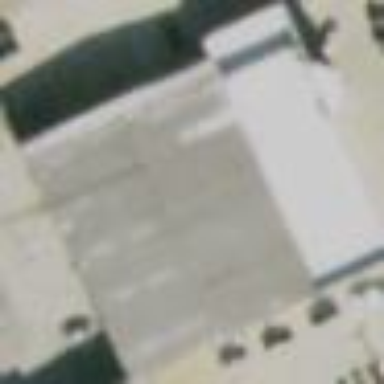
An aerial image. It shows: Car shop building.